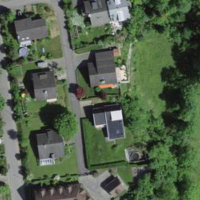
EUNIS habitat code: 55
Species observed at this site:
Cirsium vulgare